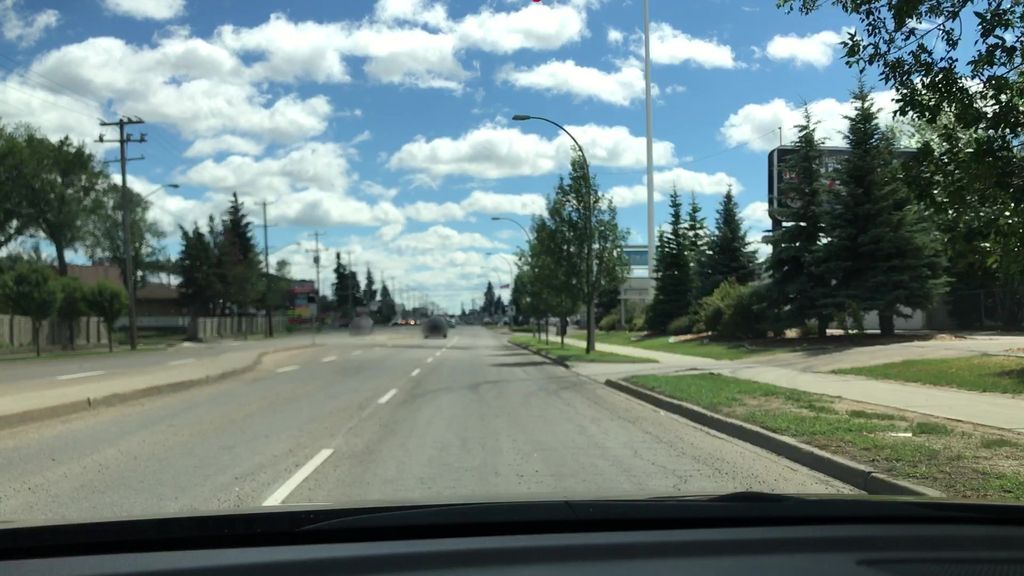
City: edmonton